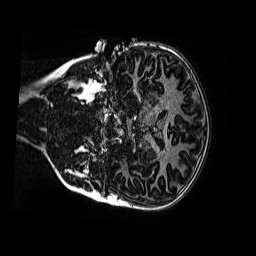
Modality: MP2RAGE
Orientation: coronal
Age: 11
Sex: female
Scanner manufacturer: siemens
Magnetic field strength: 3 T
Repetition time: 4 s
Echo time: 0.00299 s